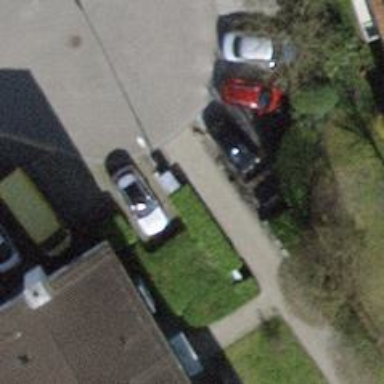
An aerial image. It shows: Bollard.